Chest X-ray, AP view. Patient: 57 years old, sex M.
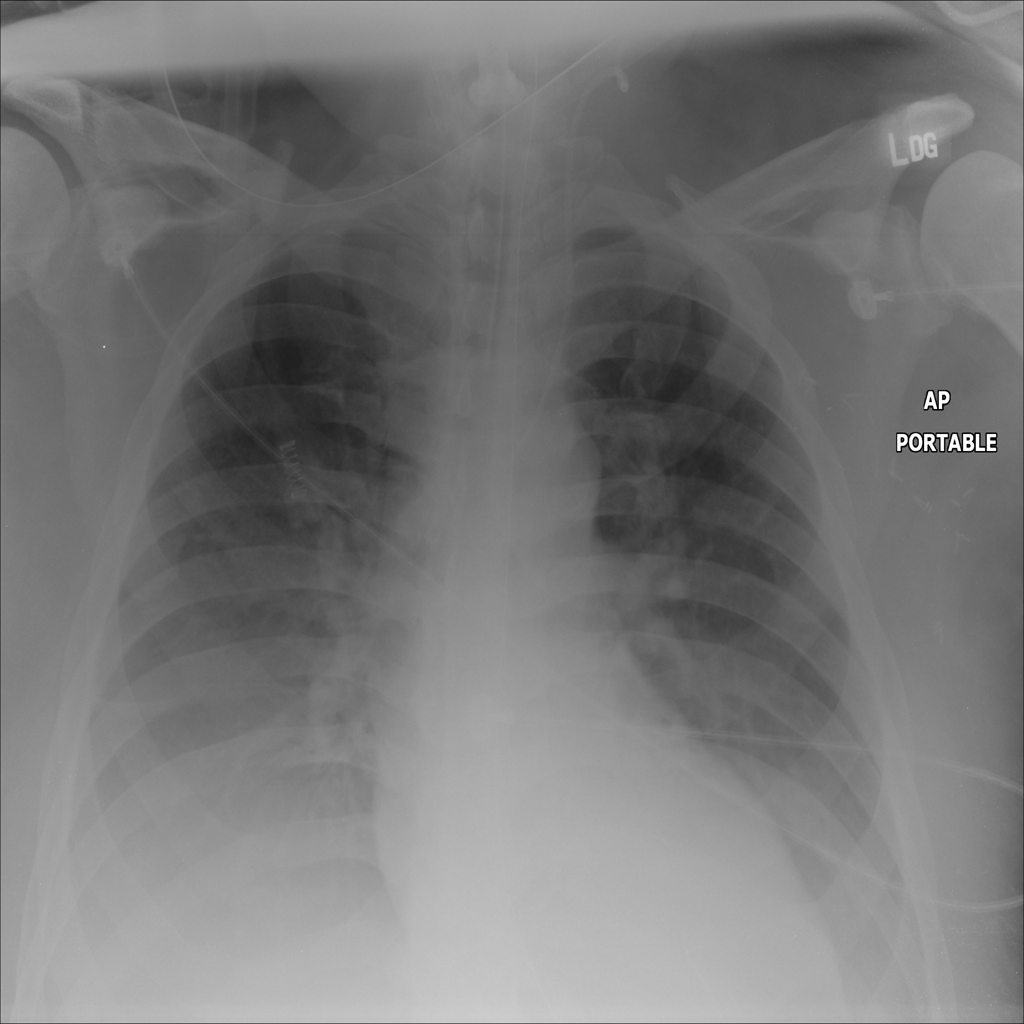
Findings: Consolidation, Effusion